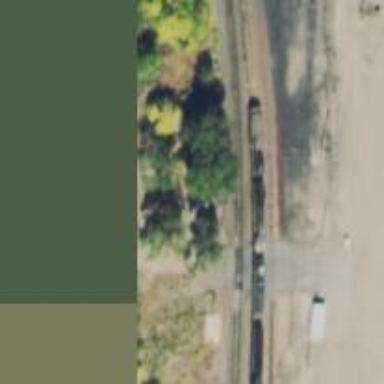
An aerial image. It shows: Railway track.